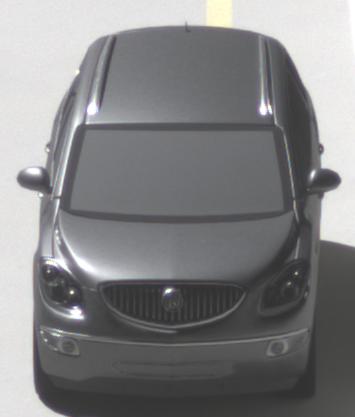
Make: Buick
Model: Enclave
Detailed model: GMT967
Model produced from: 2007
Model produced until: 2017
Doors: 5
Color: gray
Road condition: dry road
Daytime: midday
Contrast: high contrast